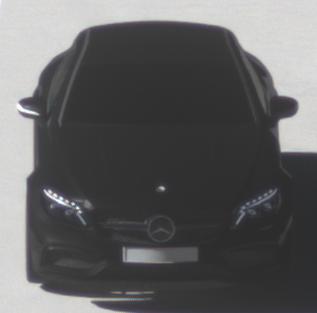
Make: Mercedes-Benz
Model: C 43 AMG
Detailed model: C-Class (205) AMG Limousine
Model produced from: 2016/10
Model produced until: 2018/04
Doors: 4
Color: black
Road condition: dry road
Daytime: morning or afternoon
Contrast: high contrast